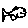
Label: fish